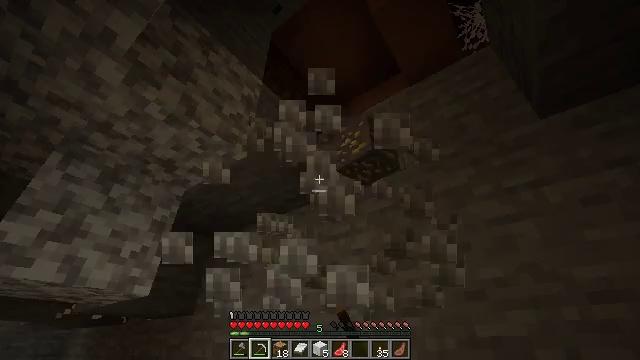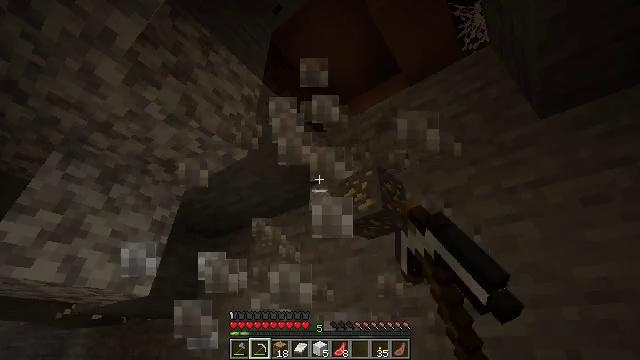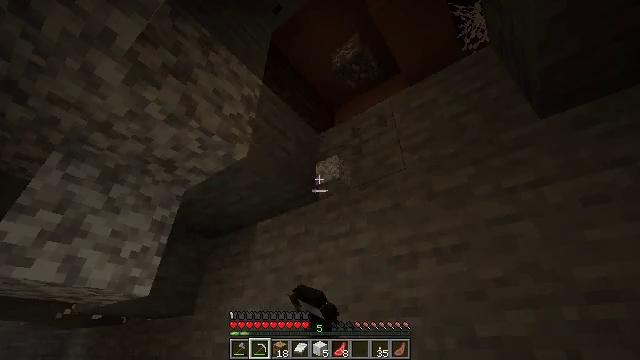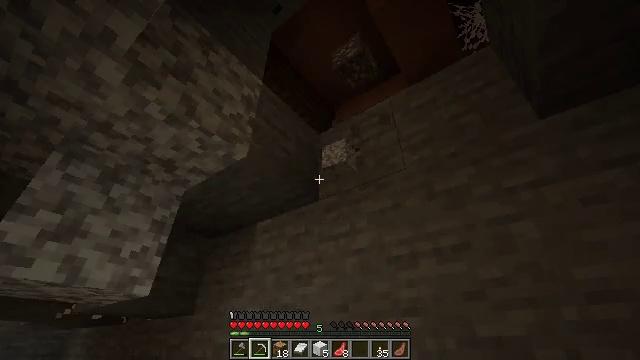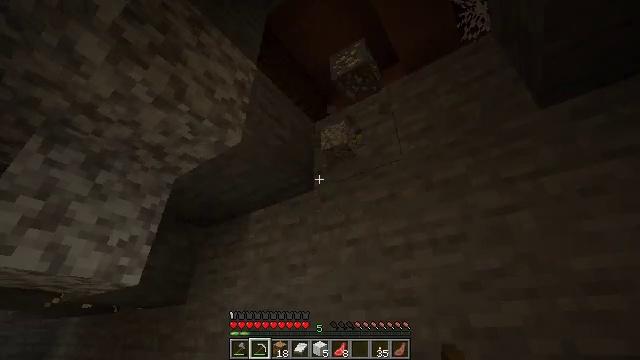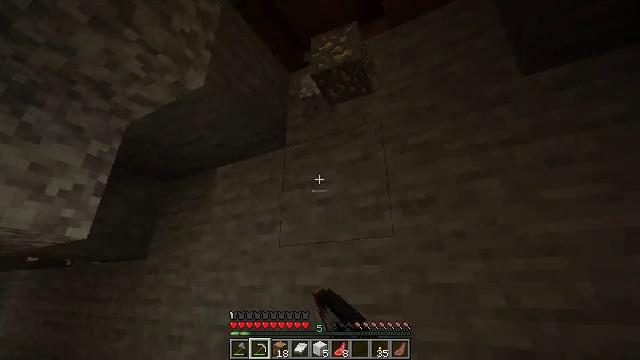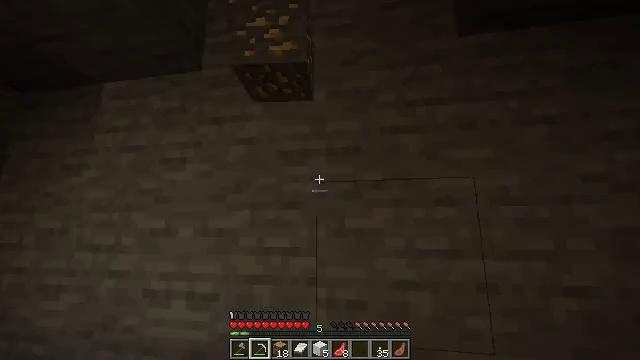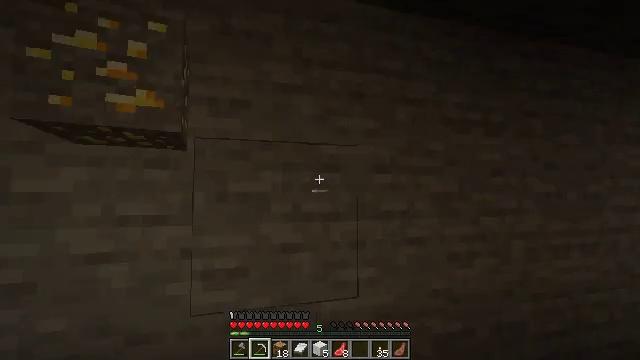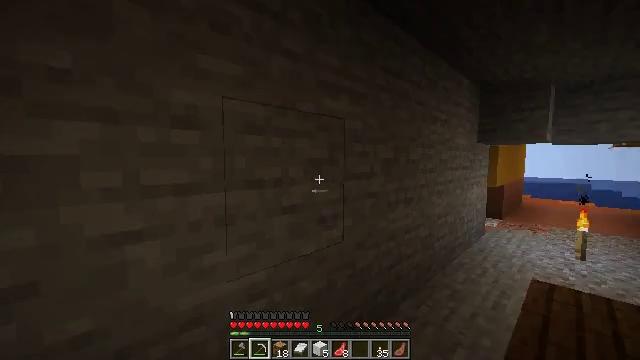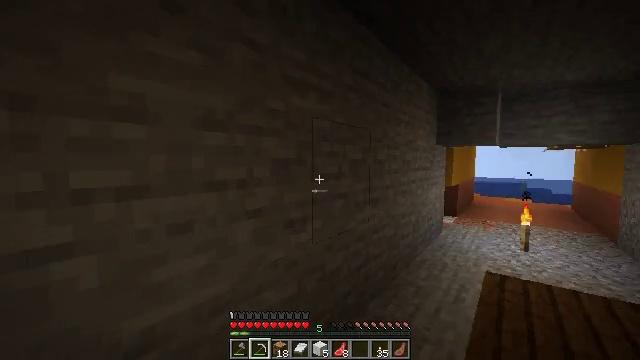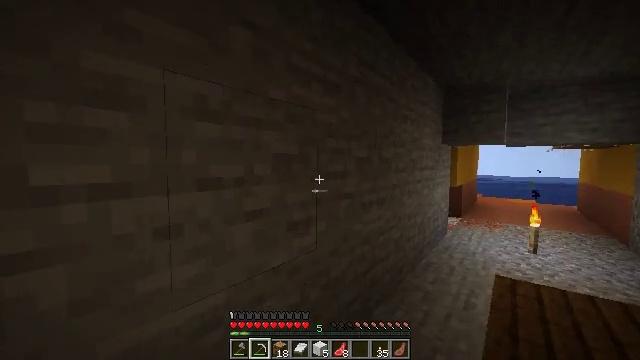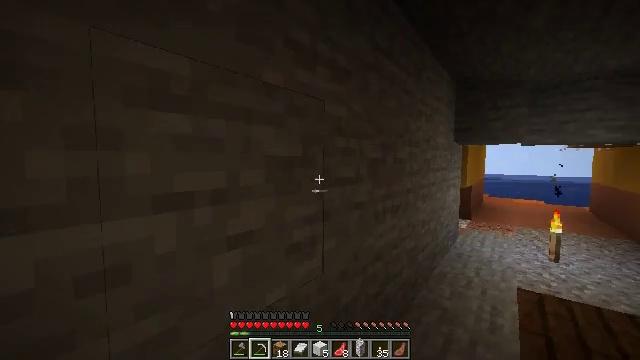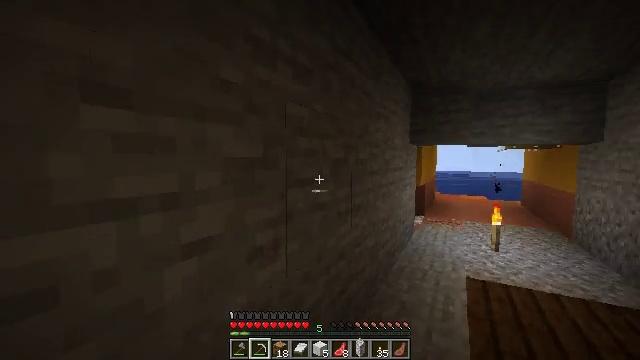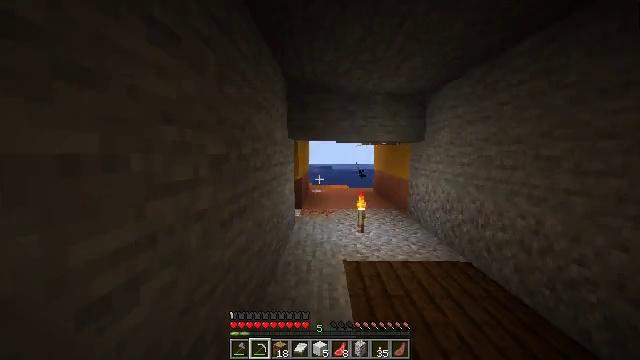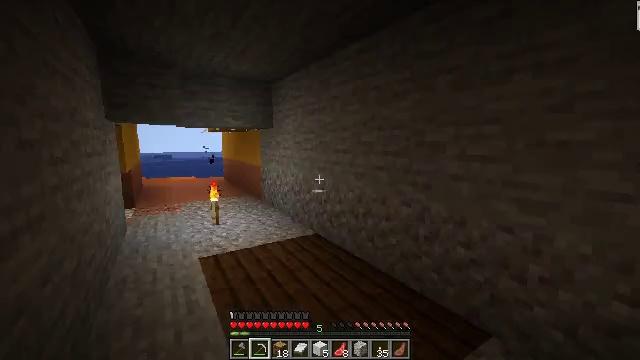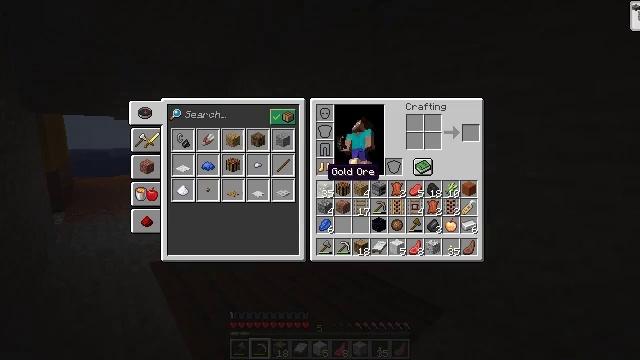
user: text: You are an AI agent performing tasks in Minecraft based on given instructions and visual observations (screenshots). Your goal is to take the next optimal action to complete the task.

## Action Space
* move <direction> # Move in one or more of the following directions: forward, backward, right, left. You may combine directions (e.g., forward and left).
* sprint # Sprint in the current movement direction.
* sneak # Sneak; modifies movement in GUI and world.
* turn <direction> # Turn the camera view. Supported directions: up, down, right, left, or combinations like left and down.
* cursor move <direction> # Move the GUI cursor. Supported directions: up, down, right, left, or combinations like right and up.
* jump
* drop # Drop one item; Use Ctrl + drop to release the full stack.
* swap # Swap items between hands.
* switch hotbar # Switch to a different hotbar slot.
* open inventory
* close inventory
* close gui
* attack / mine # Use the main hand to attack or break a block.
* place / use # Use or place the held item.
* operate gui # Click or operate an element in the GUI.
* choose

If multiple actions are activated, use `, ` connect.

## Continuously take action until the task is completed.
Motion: motion action
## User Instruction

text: Harvest the orange terracotta from structures or biomes.
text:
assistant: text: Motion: attack / mine
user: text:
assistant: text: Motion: attack / mine
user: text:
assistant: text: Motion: attack / mine
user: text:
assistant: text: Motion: move forward, turn right and down, attack / mine
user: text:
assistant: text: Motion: move forward, turn right and down
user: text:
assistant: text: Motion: move forward, turn right and down
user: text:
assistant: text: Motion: move forward, turn right and down
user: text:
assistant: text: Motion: move forward, turn right and down
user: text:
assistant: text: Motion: move forward, turn right
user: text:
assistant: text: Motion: move forward
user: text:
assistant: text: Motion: move forward
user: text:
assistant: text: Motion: move forward, turn right
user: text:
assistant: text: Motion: turn right and down
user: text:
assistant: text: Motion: turn right and down
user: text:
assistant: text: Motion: turn right and down, open inventory
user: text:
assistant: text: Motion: open inventory
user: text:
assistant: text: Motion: open inventory
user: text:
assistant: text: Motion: no_op
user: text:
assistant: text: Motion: no_op
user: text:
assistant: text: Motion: cursor move up
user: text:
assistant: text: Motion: no_op
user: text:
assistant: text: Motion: no_op
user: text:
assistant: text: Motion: no_op
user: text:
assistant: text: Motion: cursor move down
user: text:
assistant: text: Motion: cursor move right and down
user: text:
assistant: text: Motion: cursor move right and down
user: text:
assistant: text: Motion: cursor move right
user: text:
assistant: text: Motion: cursor move right
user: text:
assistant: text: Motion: cursor move right and up
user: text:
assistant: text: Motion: cursor move right and up